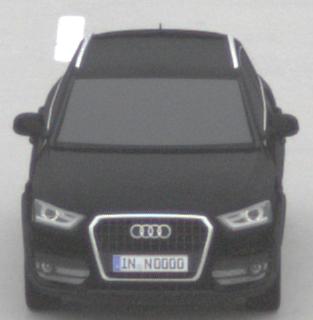
Make: Audi
Model: Q3 1.4 TFSI
Detailed model: Q3 (8U)
Model produced from: 2013/07
Model produced until: 2014/10
Doors: 5
Color: black
Road condition: dry road
Daytime: midday
Contrast: low contrast